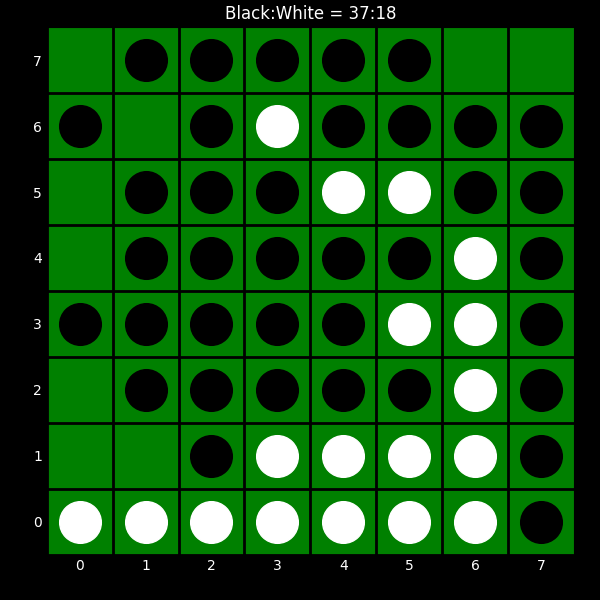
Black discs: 37
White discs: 18